Question: I am using Rhino in a project, which requires that I create a number of ScriptableObjects, which are used for a short time, and then discarded. Will doing this create a memory leak?
The code is something like this:
'''
Context cx = ContextFactory.getGlobal.enter();
try {
for (String script : Scripts.findAll()) {
Scriptable scope = cx.initStandardObjects();
// load script into scope, and do something with it.
// do I need to do any cleanup to for the scope?
}
} finally {
Context.exit();
}
'''
Marko's solution is a good one. I tested the scenario with jvisualvm, and found that garbage collection took care of the issue.

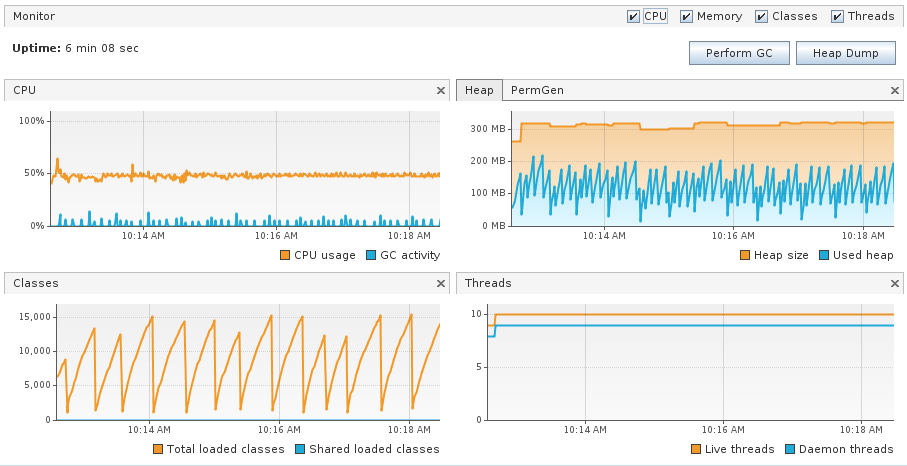
Answer: I believe no cleanup is required, but if you want to dispell any worries, this is very easy to test. Just write an endless loop around the example you have posted and wait for a while. You can monitor the process with 'jvisualvm' as well.